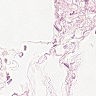
Metastatic tissue present: no